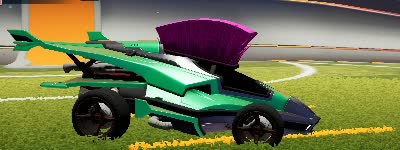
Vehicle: aftershock